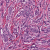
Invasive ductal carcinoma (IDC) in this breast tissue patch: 1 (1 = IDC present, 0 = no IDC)